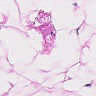
Metastatic tissue present: no